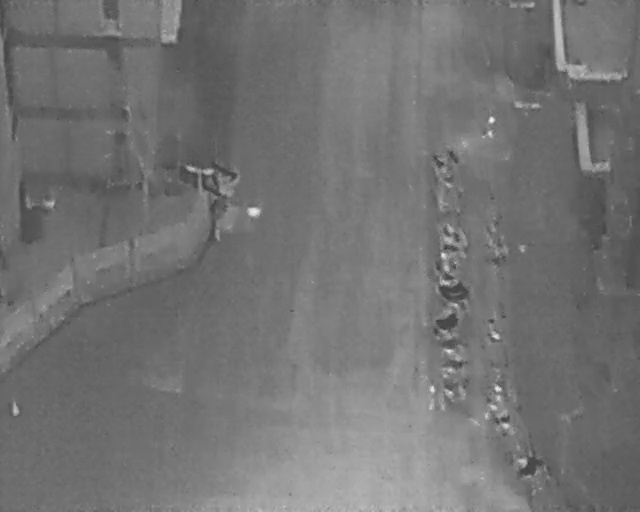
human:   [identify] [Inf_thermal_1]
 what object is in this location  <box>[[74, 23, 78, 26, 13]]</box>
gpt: <ref>1 large person at the top right</ref>